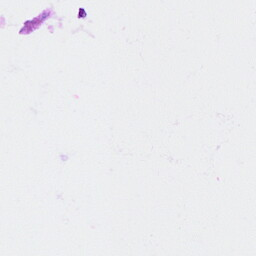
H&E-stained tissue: Breast